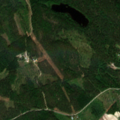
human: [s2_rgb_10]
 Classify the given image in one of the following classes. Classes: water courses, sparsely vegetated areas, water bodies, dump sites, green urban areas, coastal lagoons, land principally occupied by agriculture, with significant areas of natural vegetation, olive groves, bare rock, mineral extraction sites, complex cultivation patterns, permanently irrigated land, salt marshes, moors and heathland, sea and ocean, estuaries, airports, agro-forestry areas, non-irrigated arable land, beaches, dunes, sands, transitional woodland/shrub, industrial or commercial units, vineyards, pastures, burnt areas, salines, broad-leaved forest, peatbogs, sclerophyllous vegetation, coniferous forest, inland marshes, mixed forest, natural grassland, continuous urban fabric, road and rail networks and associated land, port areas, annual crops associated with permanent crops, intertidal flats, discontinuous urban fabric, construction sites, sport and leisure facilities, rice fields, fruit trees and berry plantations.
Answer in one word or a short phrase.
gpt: coniferous forest, mixed forest, transitional woodland/shrub